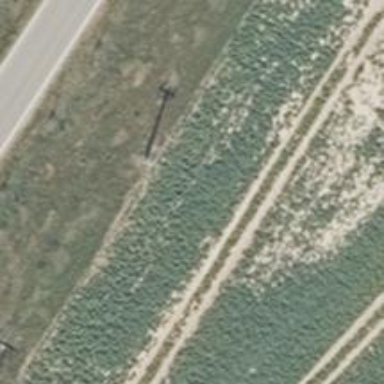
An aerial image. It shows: Pole with three cables.